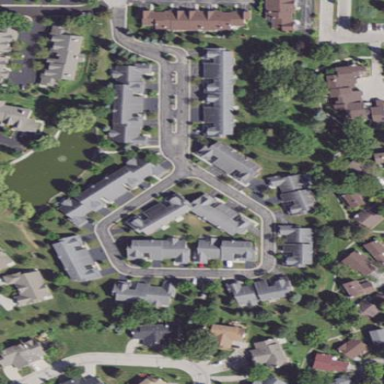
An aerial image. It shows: Condominium within residential area.